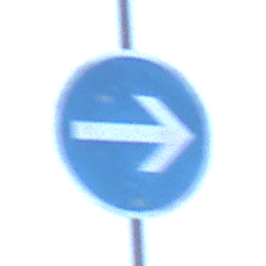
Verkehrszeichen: VorgeschriebeneFahrtrichtungHierRechts
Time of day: Midday
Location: Outdoor (Nature)
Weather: Overcast
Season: Winter
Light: Natural